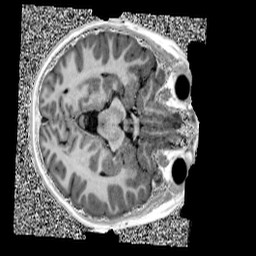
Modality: UNIT1
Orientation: axial
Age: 11
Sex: male
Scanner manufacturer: siemens
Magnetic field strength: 3 T
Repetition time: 4 s
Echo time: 0.00299 s